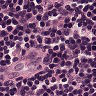
Metastatic tissue present: no